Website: slack
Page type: stored-credit-cards
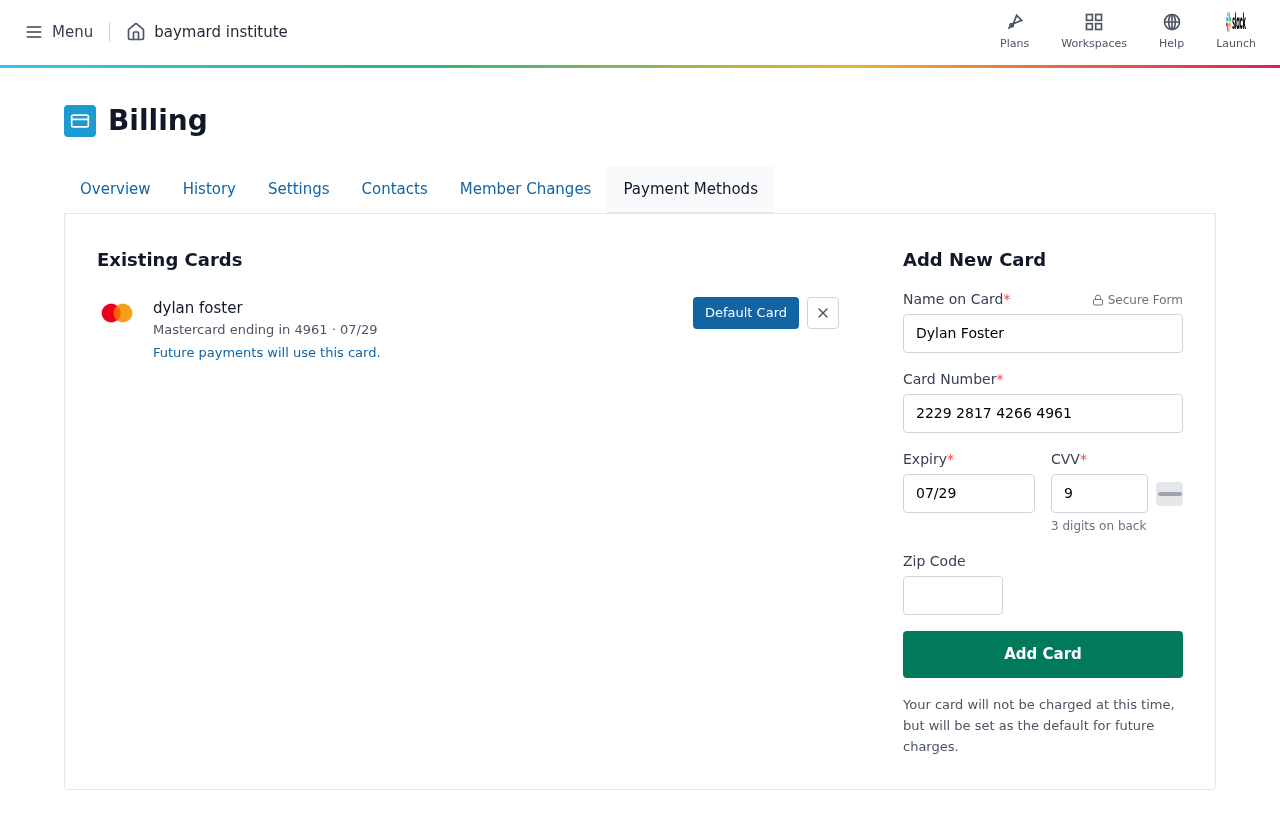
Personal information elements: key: PII_CARD_CVV
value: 962
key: PII_CARD_EXPIRY
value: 07/29
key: PII_CARD_EXPIRY_MONTH
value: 07
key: PII_CARD_EXPIRY_YEAR
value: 29
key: PII_CARD_LAST4
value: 4961
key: PII_CARD_NUMBER
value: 2229 2817 4266 4961
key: PII_CARD_TYPE
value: Mastercard
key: PII_FULLNAME
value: dylan foster
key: PII_FULLNAME
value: Dylan Foster
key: PII_POSTCODE
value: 54664